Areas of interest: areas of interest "Sport and cultural"
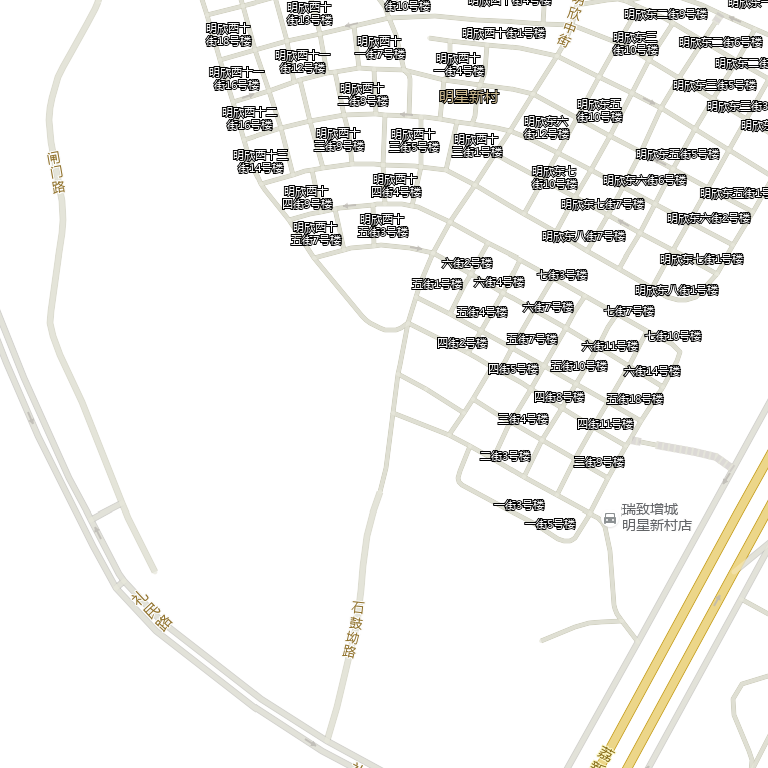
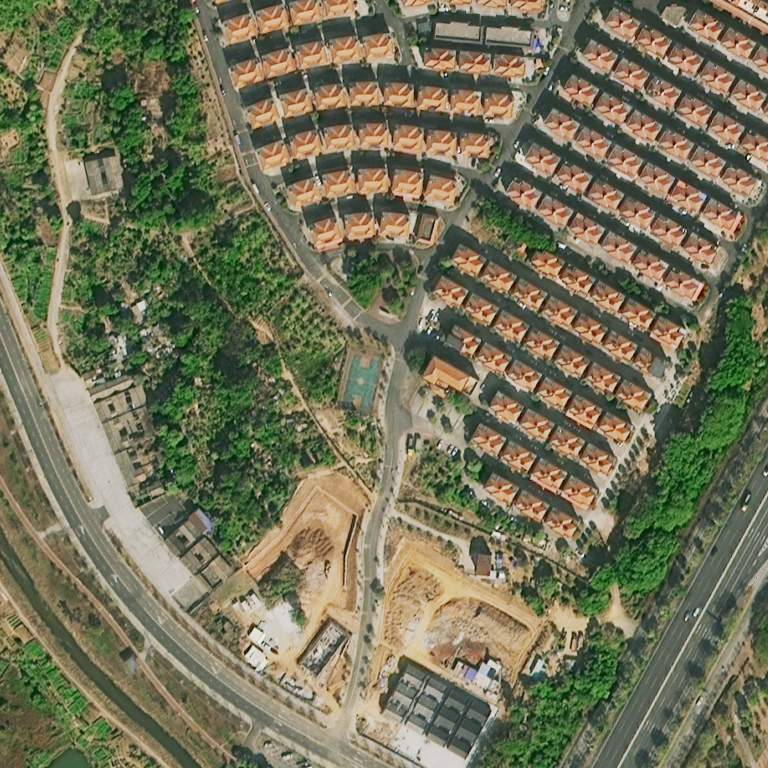